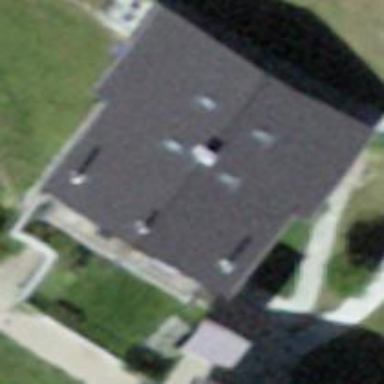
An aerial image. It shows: Simple and straightforward house.